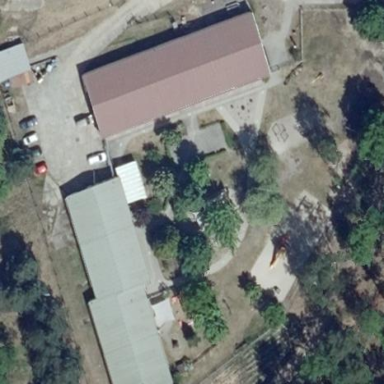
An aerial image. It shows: Kindergarten.